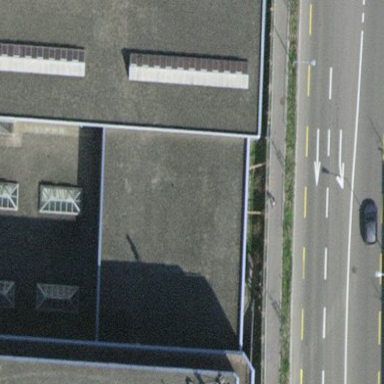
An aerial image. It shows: Residential building.